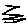
Label: zigzag